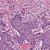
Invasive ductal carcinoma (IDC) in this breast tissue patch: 1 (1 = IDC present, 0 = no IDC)